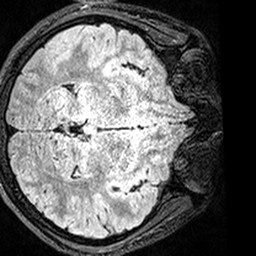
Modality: FLAIR
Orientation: axial
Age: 19
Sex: female
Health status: healthy
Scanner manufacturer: siemens
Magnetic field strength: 3 T
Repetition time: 5 s
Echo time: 0.388 s